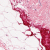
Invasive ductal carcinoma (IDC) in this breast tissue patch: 0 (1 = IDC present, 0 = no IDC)